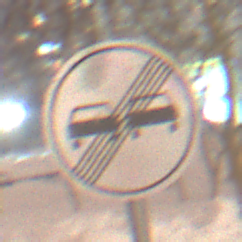
Verkehrszeichen: EndeUeberholverbot
Umgebung: Outdoor, Urban
Tageszeit: Night
Wetter: Overcast
Licht: Artificial
Jahreszeit: Winter
Kontrast: MediumContrast